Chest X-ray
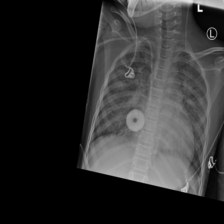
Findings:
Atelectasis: negative
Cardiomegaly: negative
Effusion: negative
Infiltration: positive
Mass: negative
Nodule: negative
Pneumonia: negative
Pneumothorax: negative
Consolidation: negative
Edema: negative
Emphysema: negative
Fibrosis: negative
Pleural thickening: negative
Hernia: negative